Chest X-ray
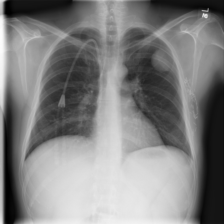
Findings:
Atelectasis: negative
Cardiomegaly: negative
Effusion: negative
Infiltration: negative
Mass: positive
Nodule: negative
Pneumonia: negative
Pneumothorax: negative
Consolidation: negative
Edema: negative
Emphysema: negative
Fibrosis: negative
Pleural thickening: negative
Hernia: negative